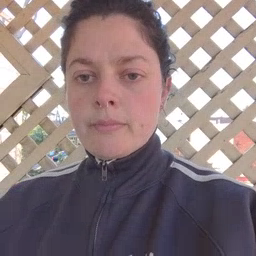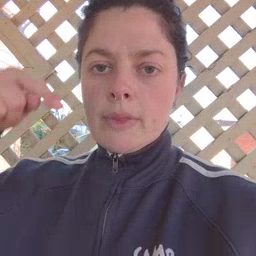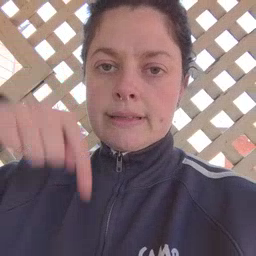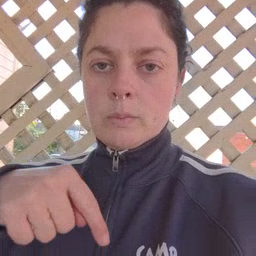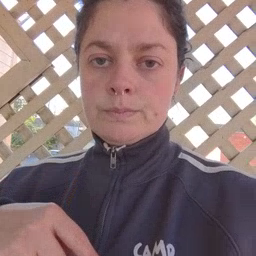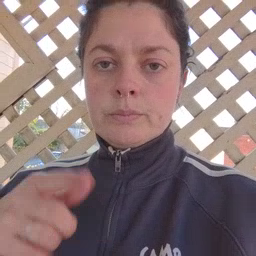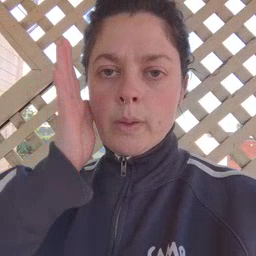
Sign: down